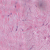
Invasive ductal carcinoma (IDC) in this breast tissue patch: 1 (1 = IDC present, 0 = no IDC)